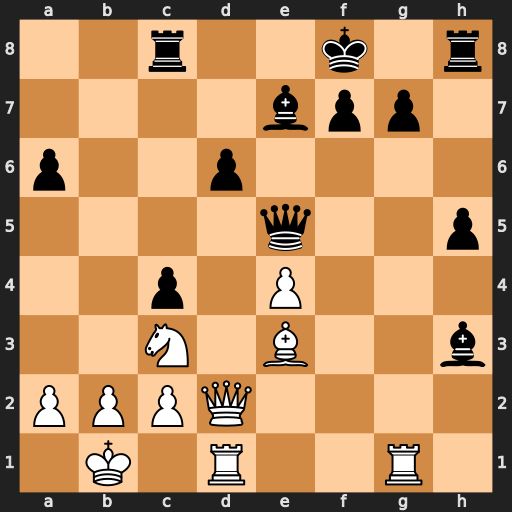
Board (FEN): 2r2k1r/4bpp1/p2p4/4q2p/2p1P3/2N1B2b/PPPQ4/1K1R2R1
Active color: w
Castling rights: -
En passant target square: -
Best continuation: Bd4 Bf6 Bxe5